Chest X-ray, PA view. Patient: 23 years old, sex M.
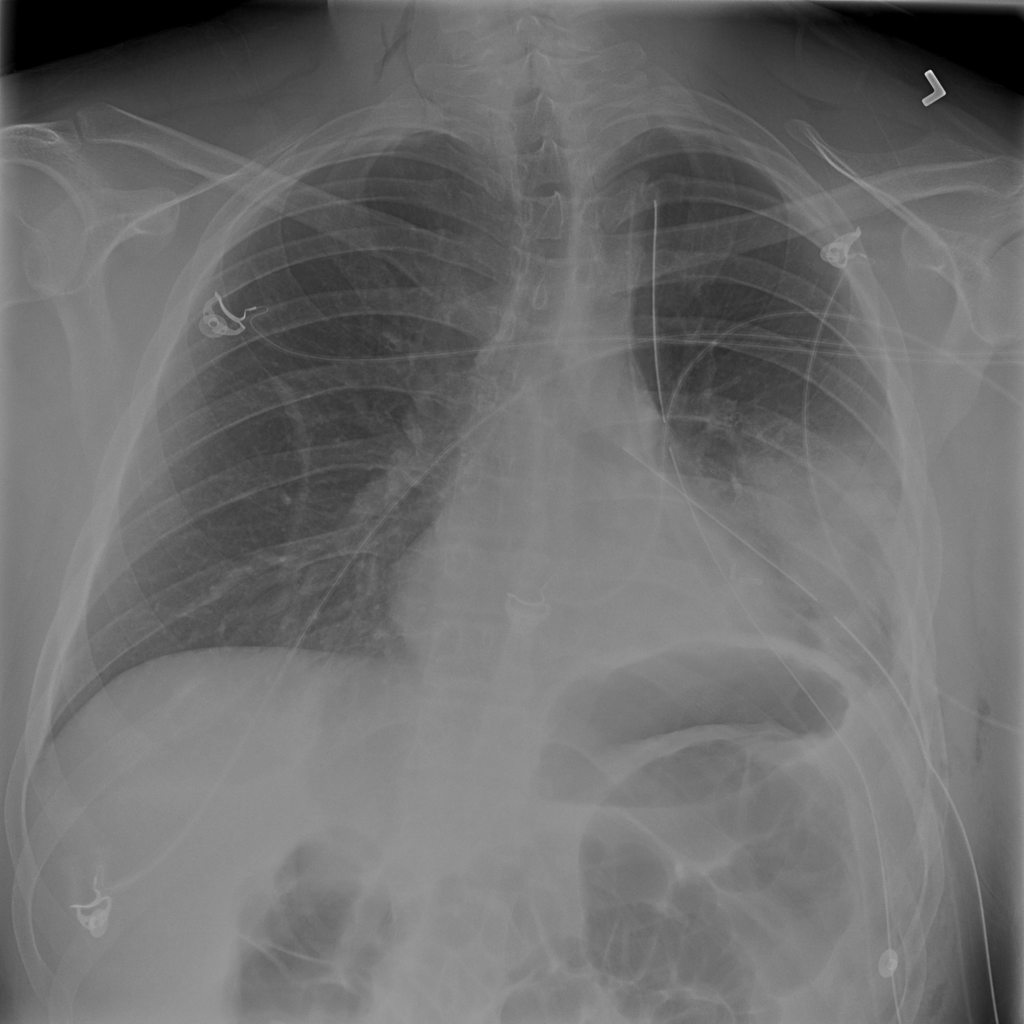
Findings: Consolidation